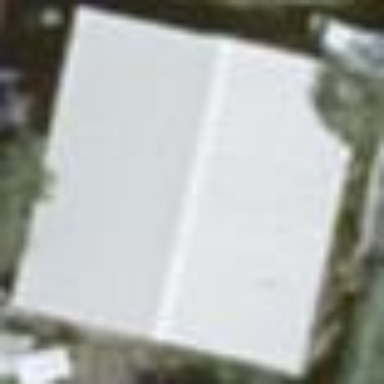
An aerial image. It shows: Building with gabled roof oriented along and painted white.